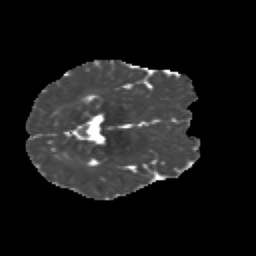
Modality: MD
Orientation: axial
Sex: female
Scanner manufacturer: siemens
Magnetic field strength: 3 T
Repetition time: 5 s
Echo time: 0.071 s